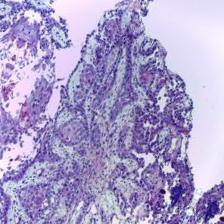
Diagnosis: OSCC